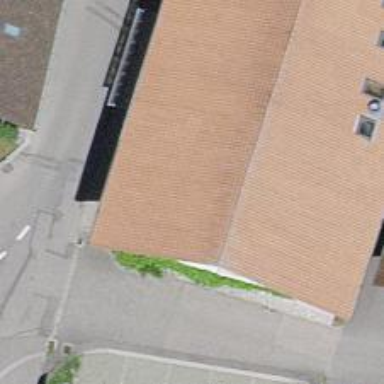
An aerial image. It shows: Café.